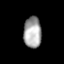
Tissue: lung
Cell type: Epithelial cells
Senescence score: 0.2345
Nuclear area (px): 537
Mean DAPI intensity: 167.665